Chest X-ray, PA view. Patient: 69 years old, sex F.
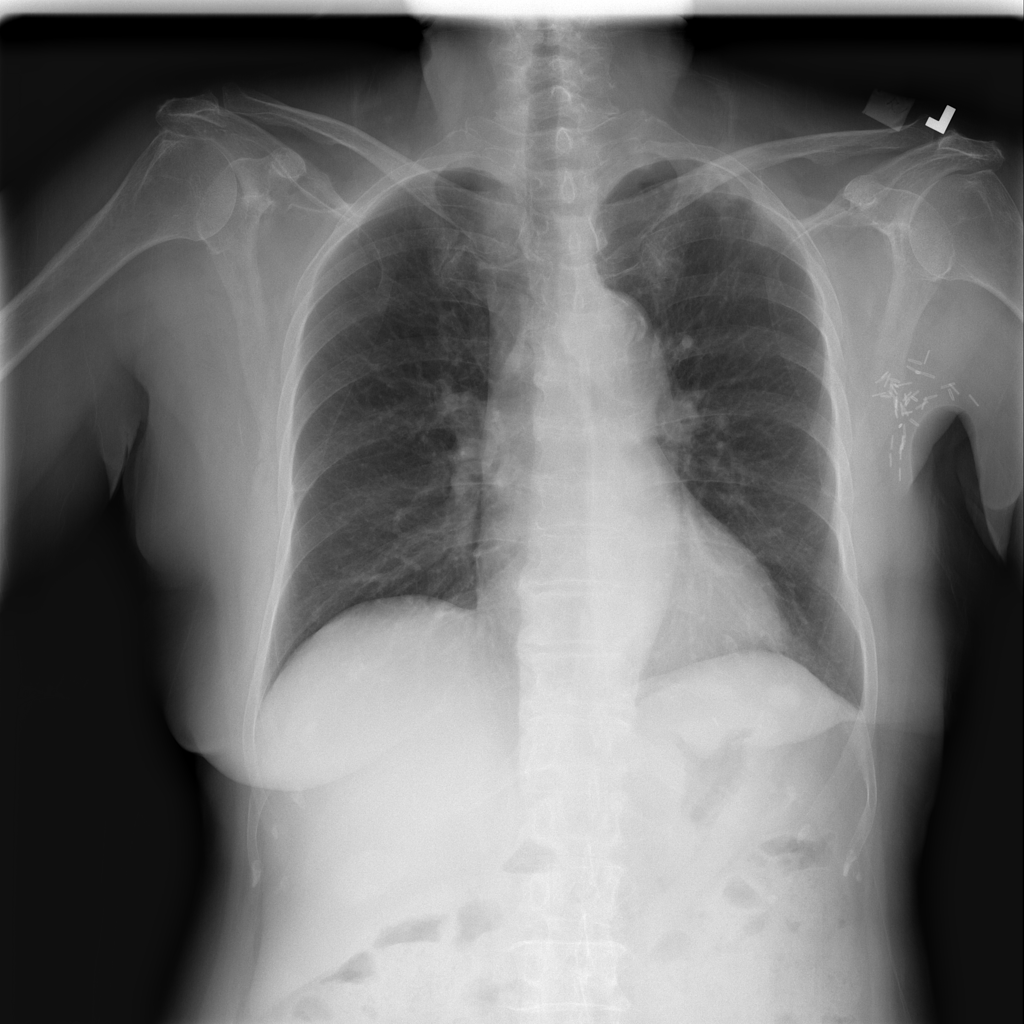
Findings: Infiltration